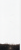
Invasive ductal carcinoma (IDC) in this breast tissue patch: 0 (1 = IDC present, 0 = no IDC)